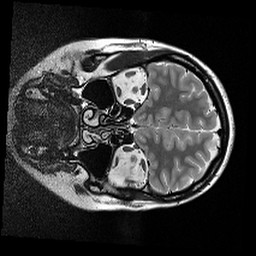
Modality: T2w
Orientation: coronal
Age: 24
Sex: female
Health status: ill
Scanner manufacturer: siemens
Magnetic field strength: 3 T
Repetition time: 4.5 s
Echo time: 0.085 s